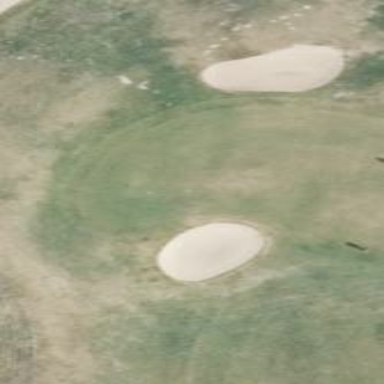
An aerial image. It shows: Golf green.